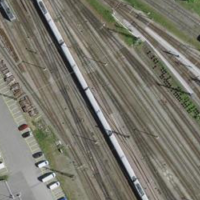
EUNIS habitat code: 57
Species observed at this site:
Symphoricarpos albus